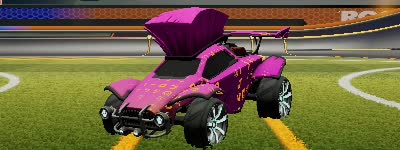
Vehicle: octane